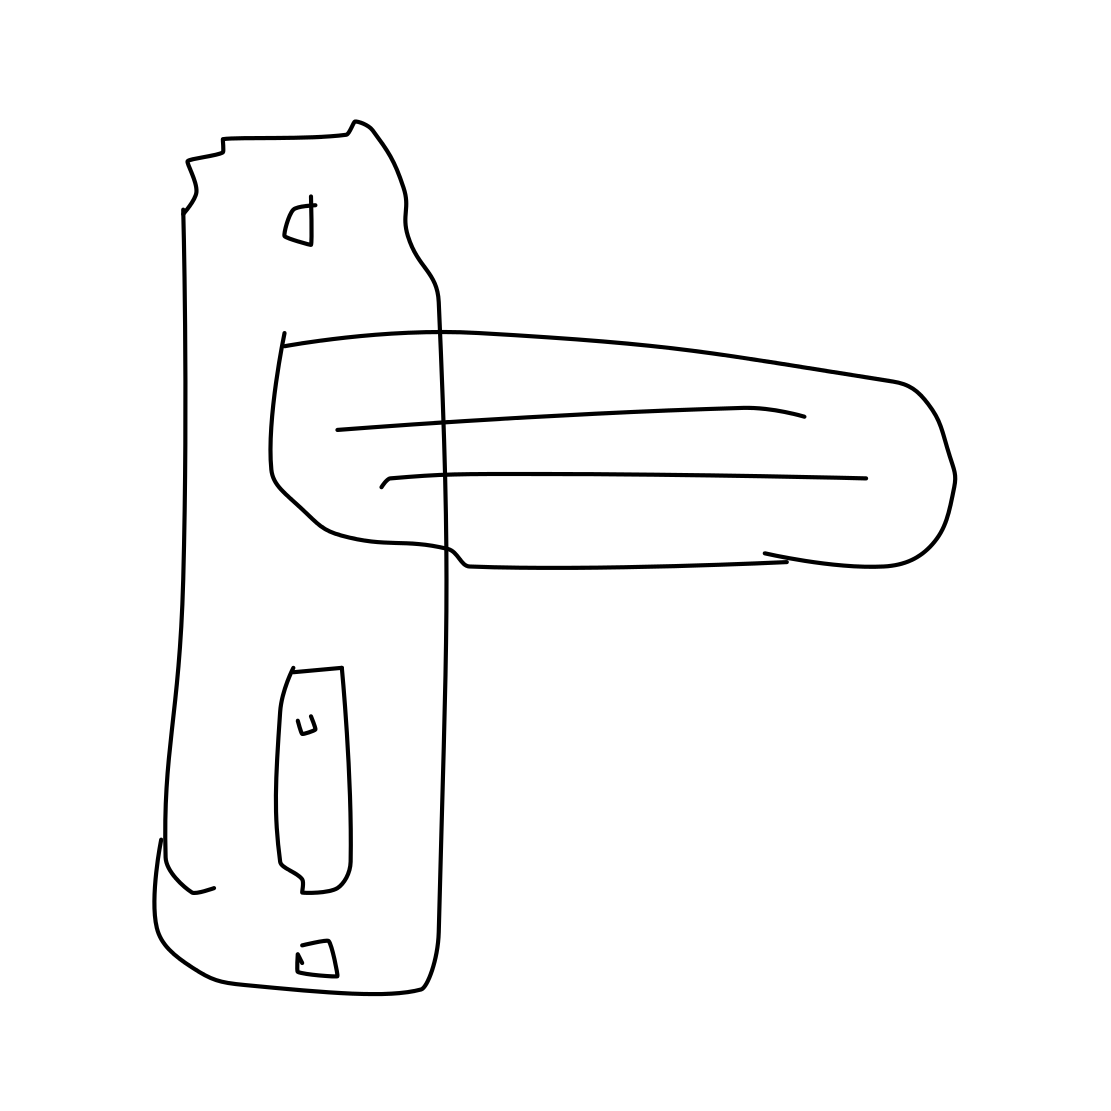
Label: door handle